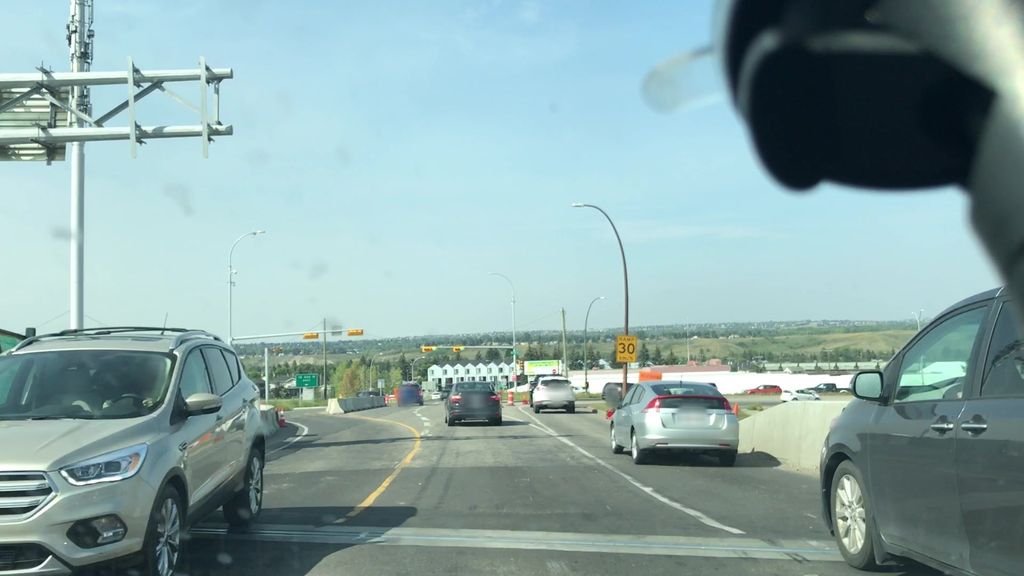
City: calgary